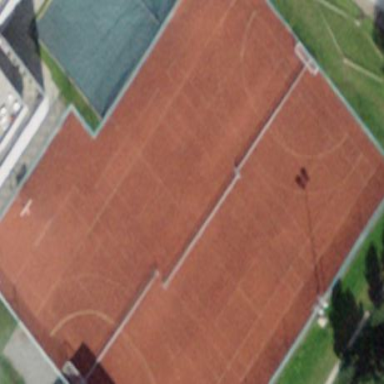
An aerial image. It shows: Multi-sport pitch for leisure activities.